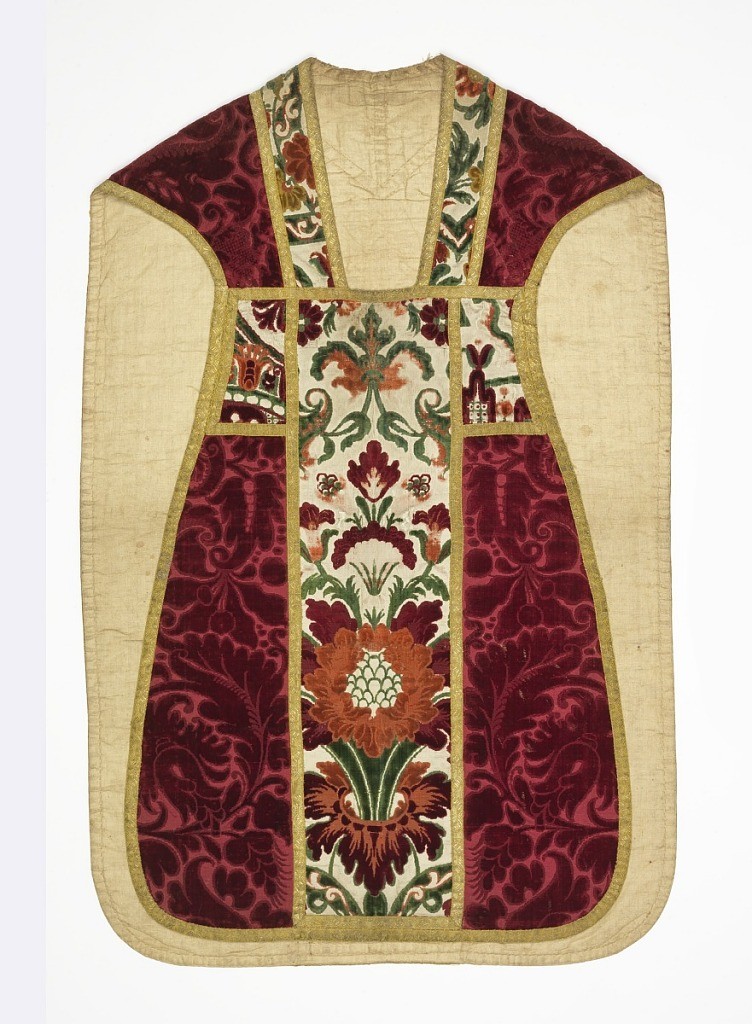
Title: Chasuble
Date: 17th century
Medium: silk, metallic trim, linen lining Technique: cut and uncut supplementary warp pile (velvet) in a satin foundation, plain woven lining Label: silk cut and uncut voided velvet, woven metallic trim, linen lining
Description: Complete chasuble of red figured velvet with woven orphrey bands of a different velvet, edged all around all areas with gold metallic ribbon. The side panels are of red cut and uncut velvet in a satin foundation in a large-scale scrolling floral design. The orphrey bands are of cut and uncut velvet in reds, pinks and greens on a white satin ground in a large-scale, symmetrical floral design. Lined with linen.